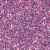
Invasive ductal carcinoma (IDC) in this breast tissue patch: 1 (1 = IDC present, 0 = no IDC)